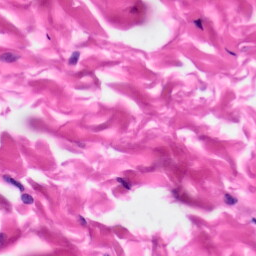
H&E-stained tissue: Skin